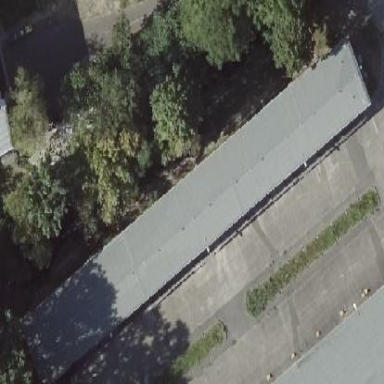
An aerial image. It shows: Group of garages.